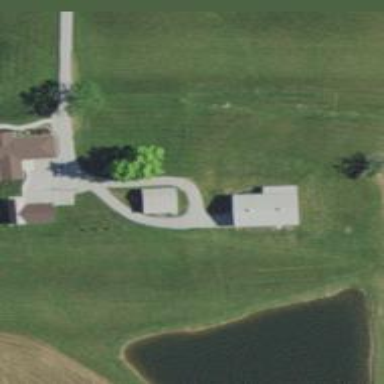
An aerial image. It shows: Driveway.